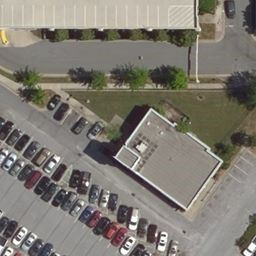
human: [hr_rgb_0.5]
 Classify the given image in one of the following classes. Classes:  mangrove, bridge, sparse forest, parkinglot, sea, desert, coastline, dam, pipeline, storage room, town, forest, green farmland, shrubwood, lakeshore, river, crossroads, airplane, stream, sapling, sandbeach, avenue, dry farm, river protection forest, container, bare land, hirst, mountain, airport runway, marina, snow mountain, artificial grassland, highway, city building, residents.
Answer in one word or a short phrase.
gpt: parkinglot